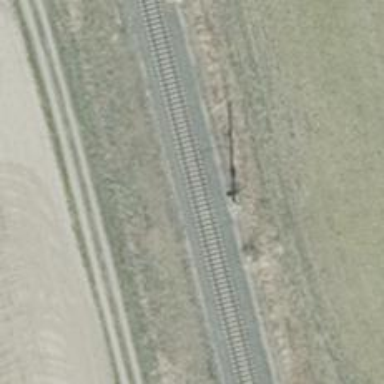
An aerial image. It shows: Railway signal.